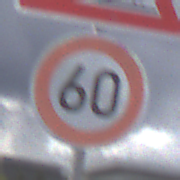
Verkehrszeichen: Geschwindigkeit60
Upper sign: SplittSchotter
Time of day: MorningAfternoon
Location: Outdoor (Suburban)
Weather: PartlyCloudy
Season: NotSpecified
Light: Natural